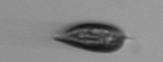
Label: Prorocentrum_triestinum